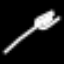
Label: fork